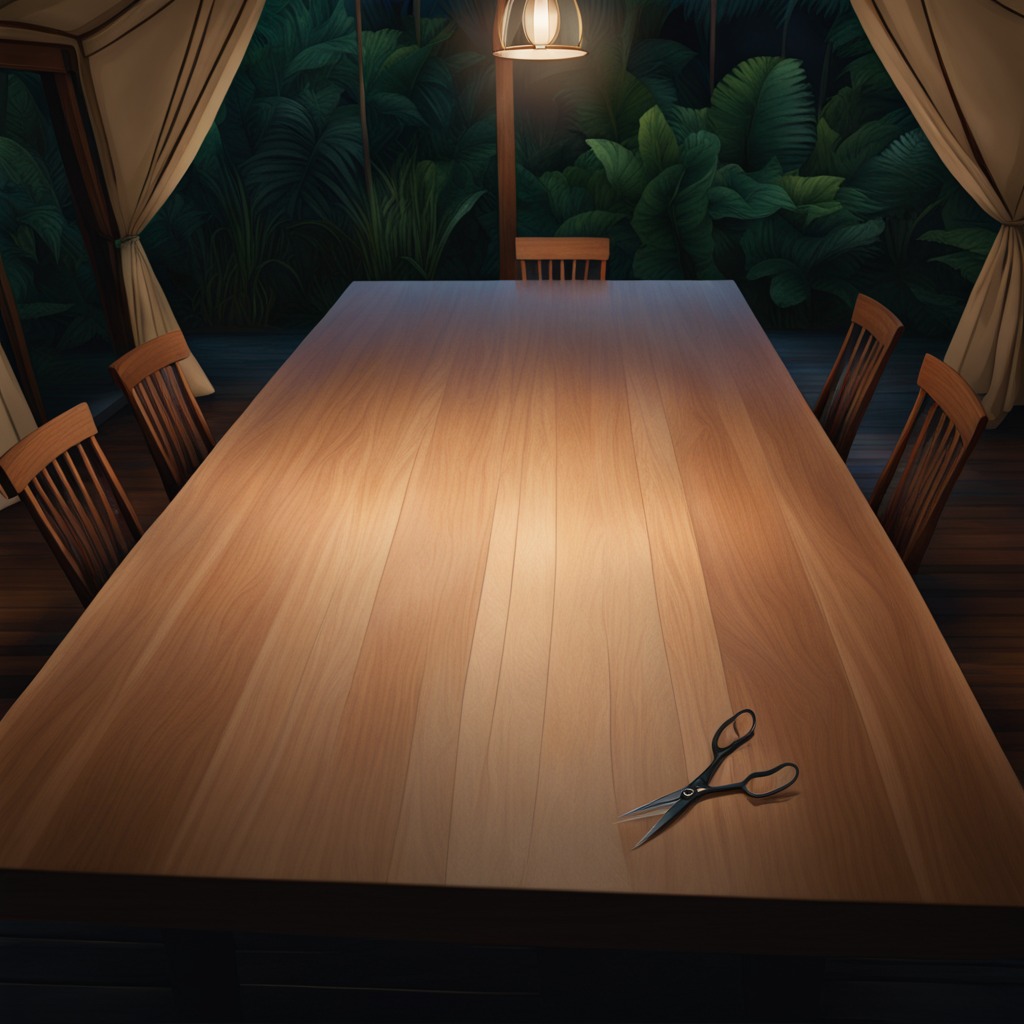
A scissor lies on the wooden table in a jungle field workshop tent at night.